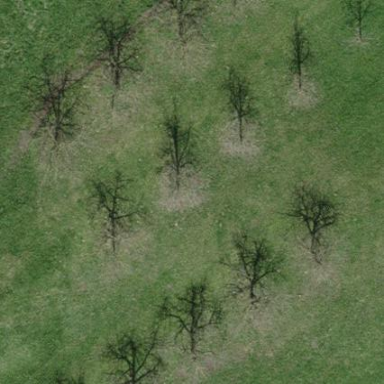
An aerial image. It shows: Orchard.